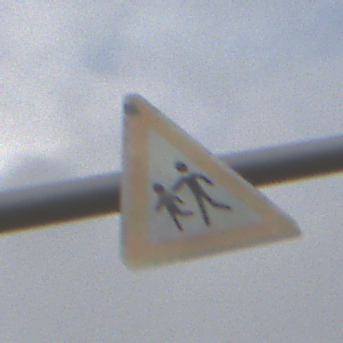
Verkehrszeichen: KinderRechts
Umgebung: Outdoor, Nature
Tageszeit: MorningAfternoon
Wetter: Overcast
Licht: Natural
Jahreszeit: NotSpecified
Kontrast: LowContrast